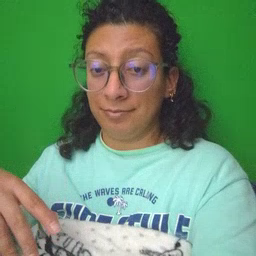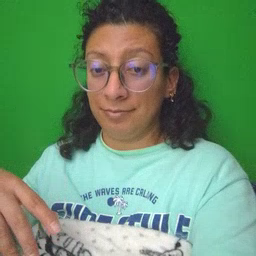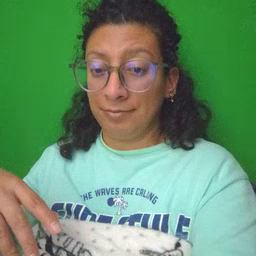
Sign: story